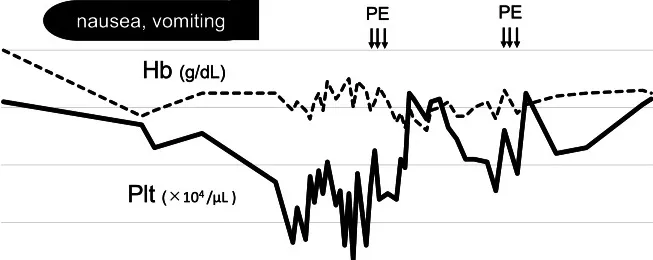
Clinical course. In September, nausea and vomiting appeared with each hemodialysis session, and the patient's anemia and thrombocytopenia worsened. After diagnosis of HIT, the anticoagulant was changed to argatroban. Her symptoms rapidly resolved, but thrombocytopenia exacerbated. Therefore, plasma exchange was performed twice. Eventually, thrombocytopenia improved. . HIT: heparin-induced thrombocytopenia, PE: plasma exchange, Hb: hemoglobin, Plt: platelets.
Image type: pathology (fish)